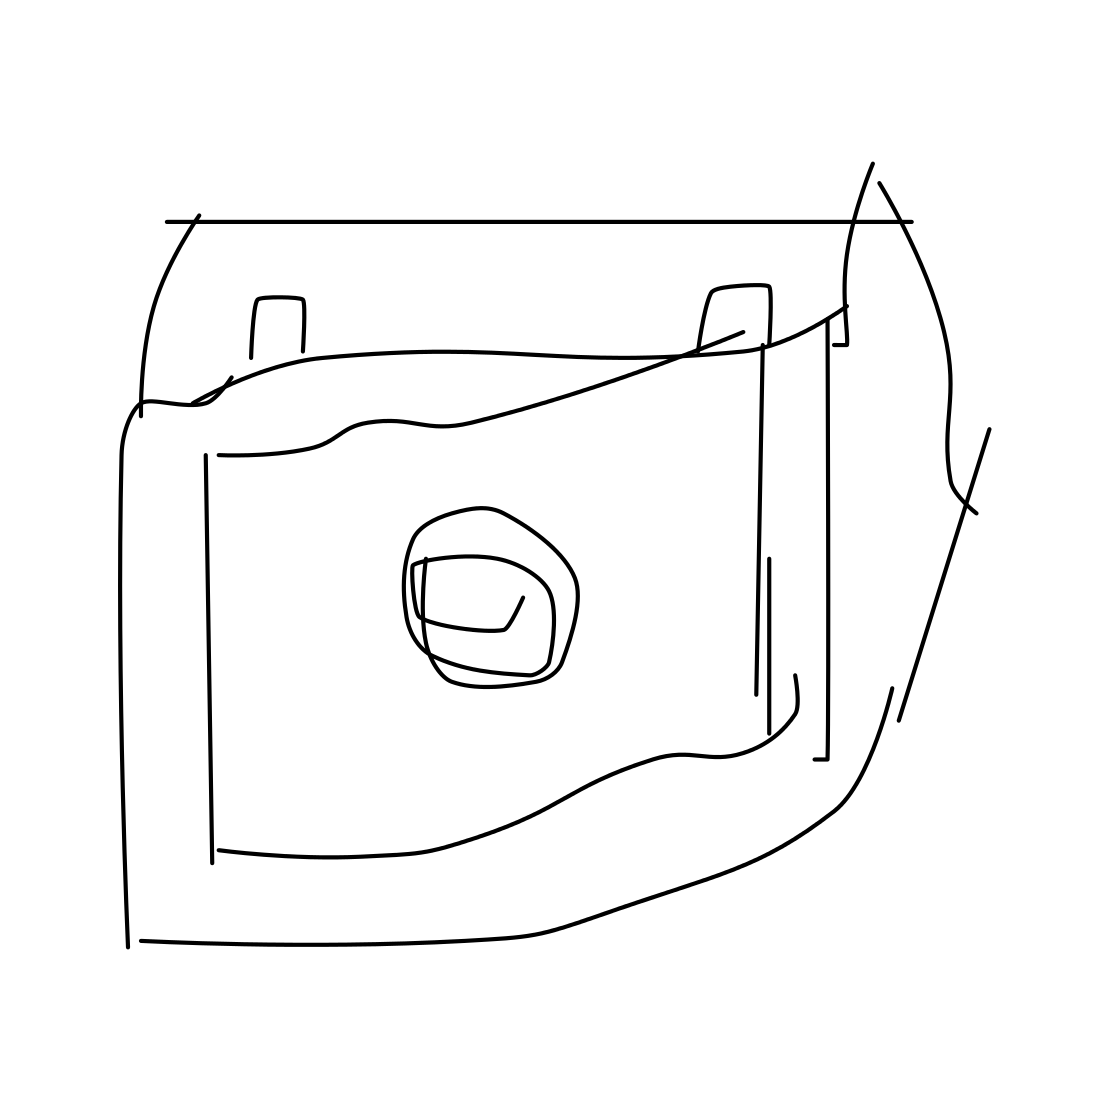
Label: camera